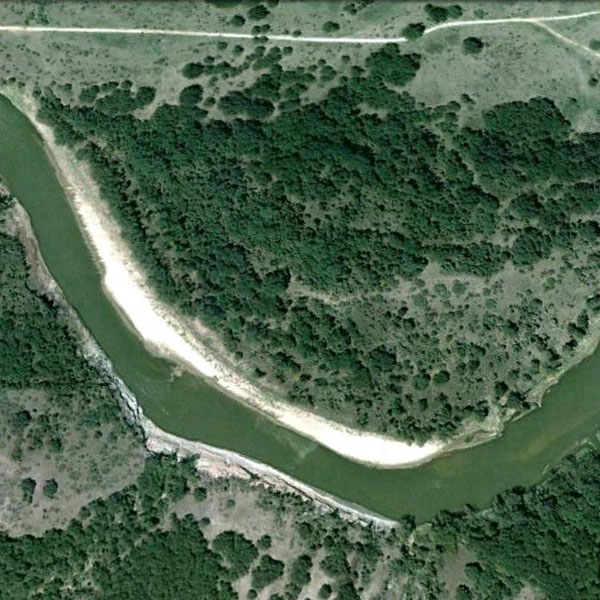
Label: River